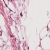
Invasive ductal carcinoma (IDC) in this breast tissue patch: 0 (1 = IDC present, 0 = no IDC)